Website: apple
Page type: customer-info-address
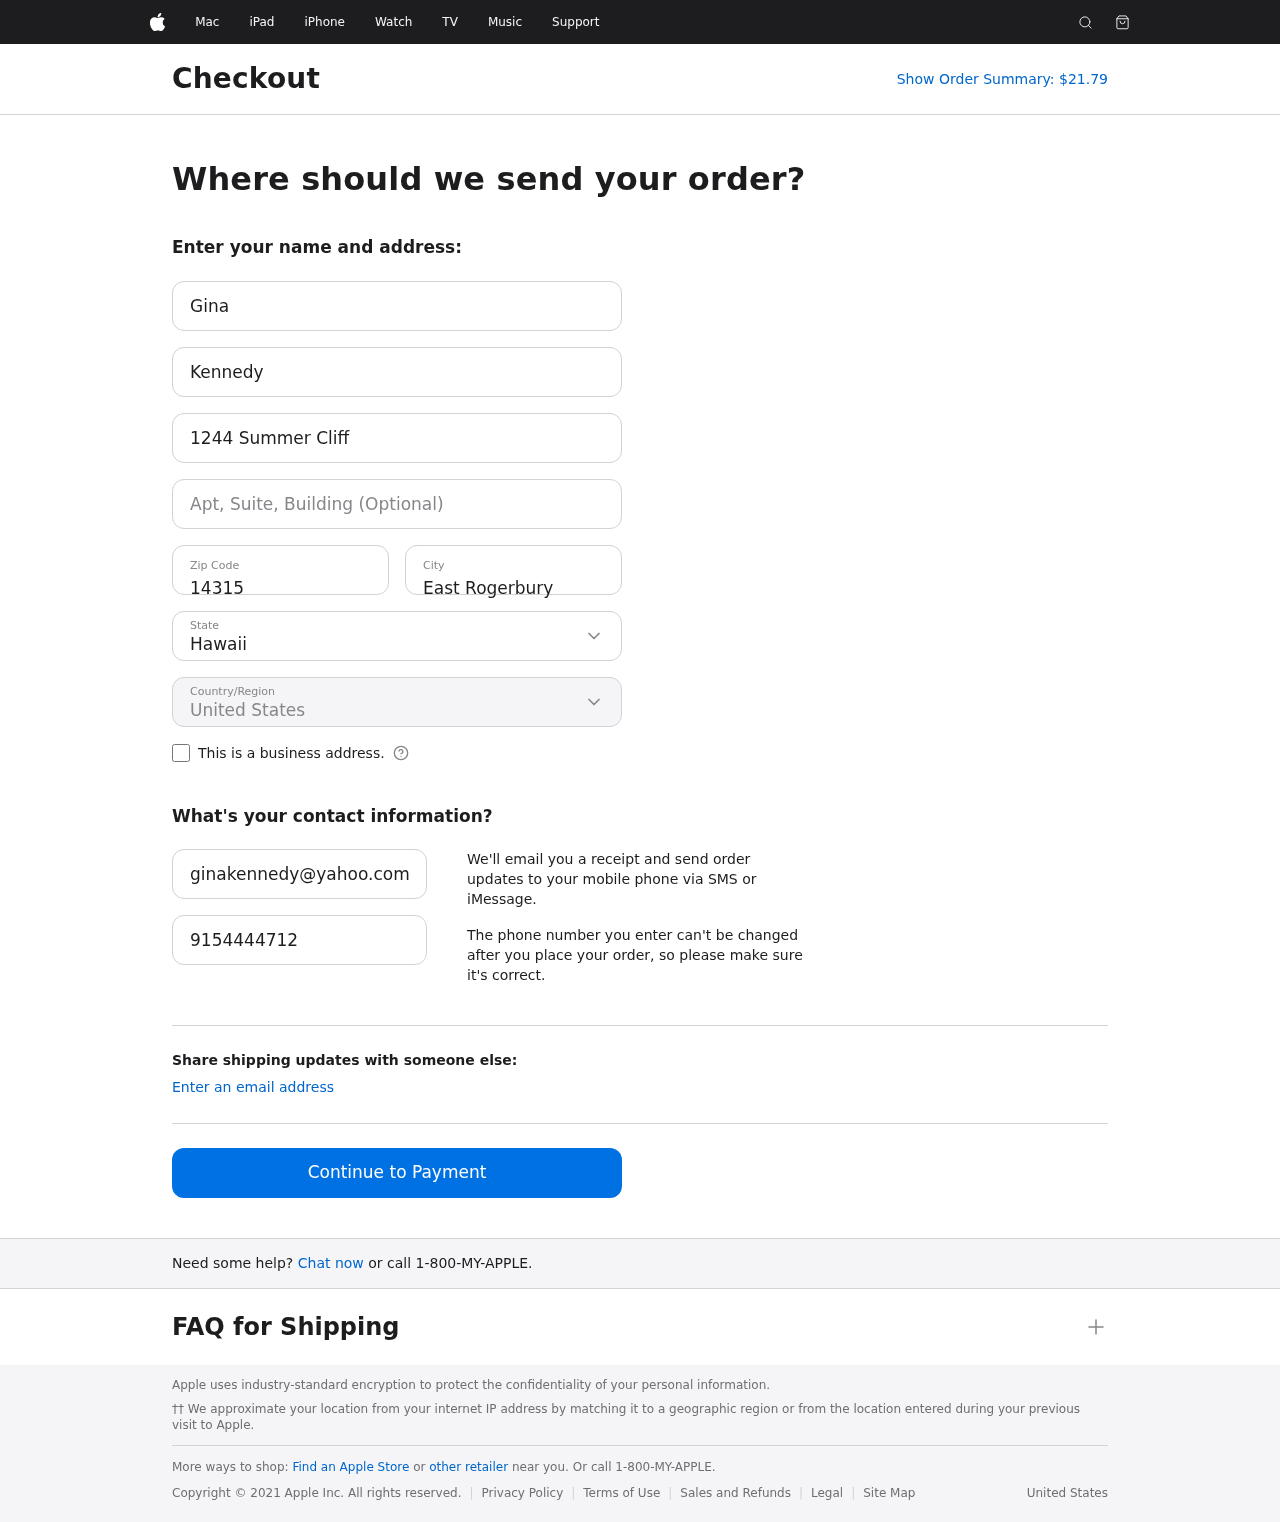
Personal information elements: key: PII_CITY
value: East Rogerbury
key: PII_COUNTRY
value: United States
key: PII_EMAIL
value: ginakennedy@yahoo.com
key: PII_FIRSTNAME
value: Gina
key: PII_LASTNAME
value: Kennedy
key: PII_PHONE
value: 9154444712
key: PII_POSTCODE
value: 14315
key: PII_STATE
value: Hawaii
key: PII_STREET
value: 1244 Summer Cliff
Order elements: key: ORDER_TOTAL
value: Show Order Summary: $21.79